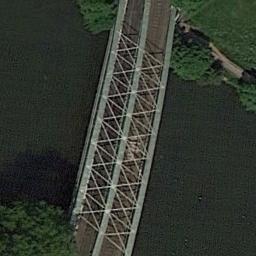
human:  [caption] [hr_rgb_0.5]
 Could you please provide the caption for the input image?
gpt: There is a bridge over the river between many trees and grass .

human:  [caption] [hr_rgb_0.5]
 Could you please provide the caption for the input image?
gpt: A bridge built on a dark green river and some green plants on both sides of the river .

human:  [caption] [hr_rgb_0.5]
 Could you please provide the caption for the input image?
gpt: The two bridges intersect on the river bank .

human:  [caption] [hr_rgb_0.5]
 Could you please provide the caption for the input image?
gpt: A bridge connects the forests on both sides of the dark green river with vaulted supports .

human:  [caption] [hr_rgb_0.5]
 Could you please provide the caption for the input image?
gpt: There is an iron frame on the bridge .